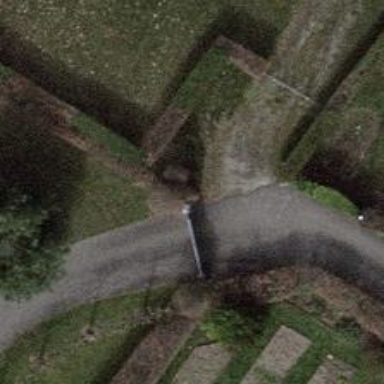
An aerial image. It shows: Gate.